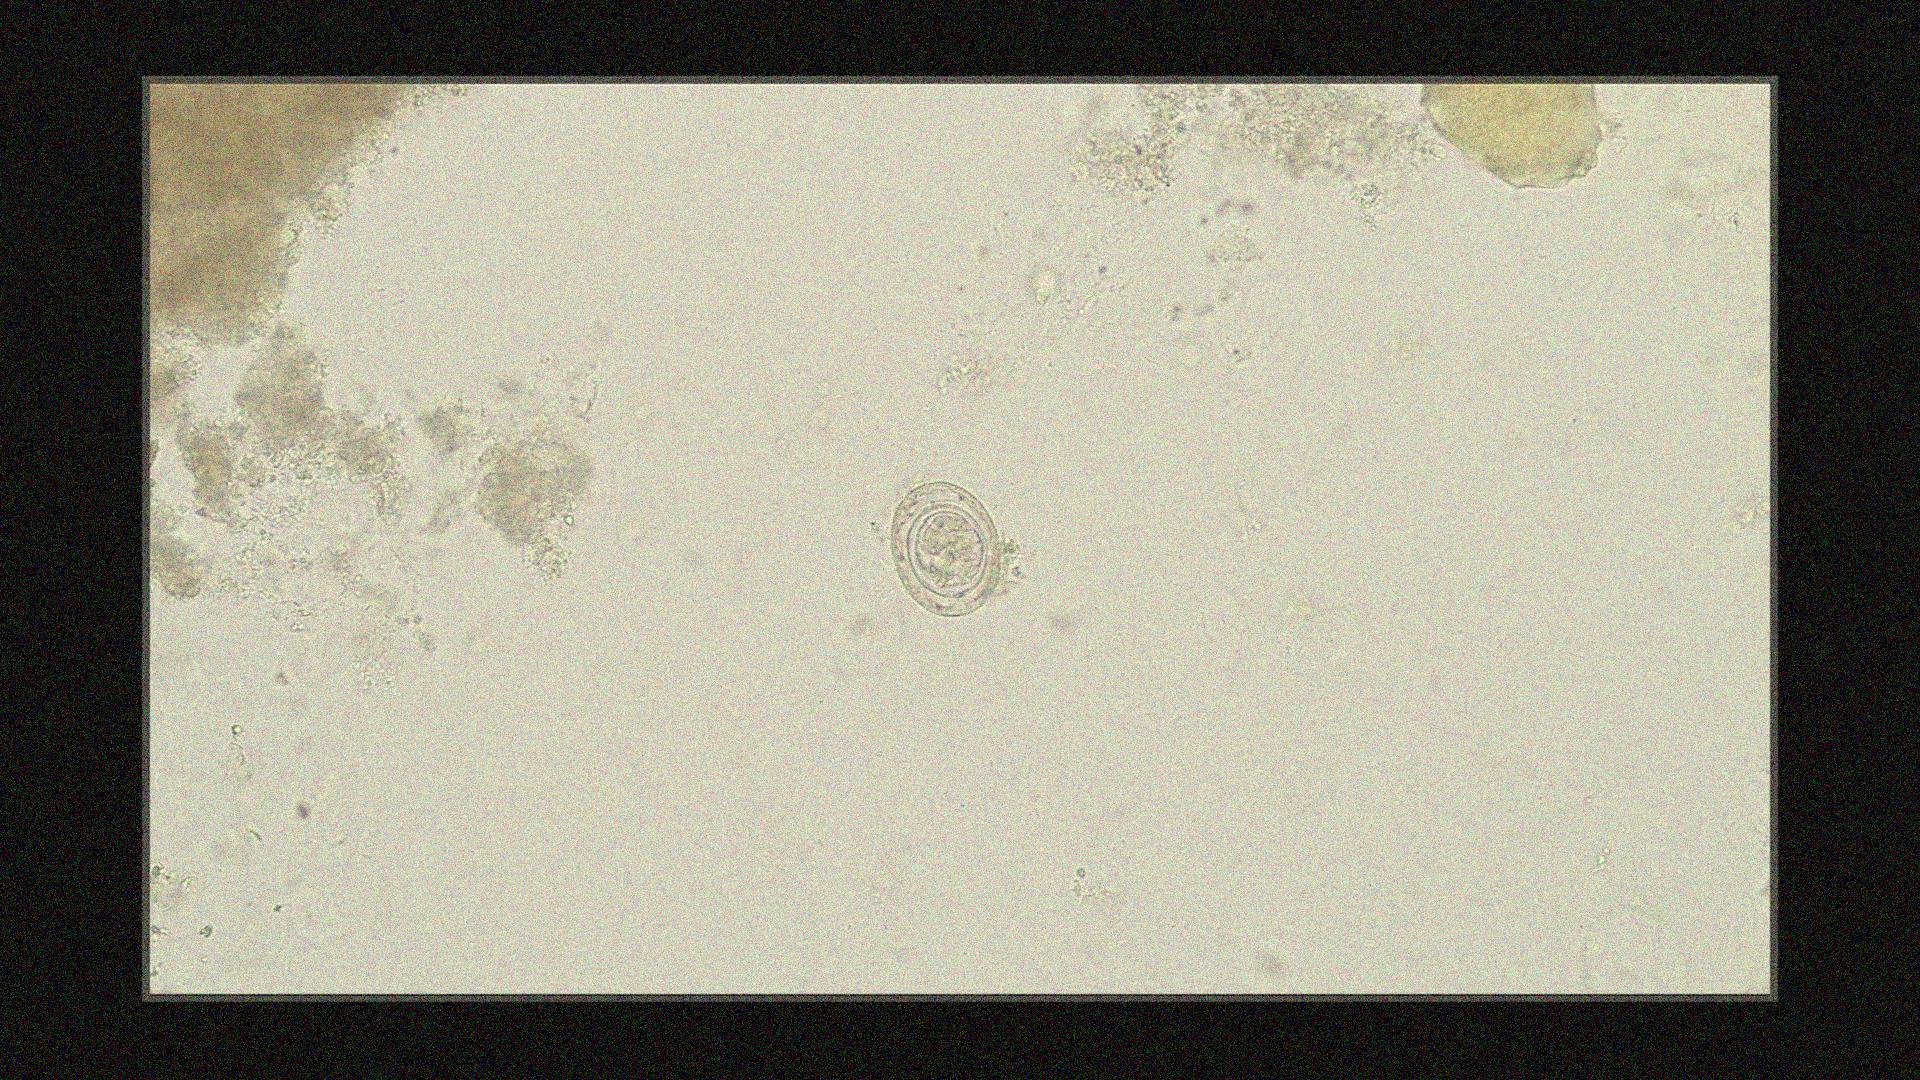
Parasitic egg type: Hymenolepis nana